Question: I am having problems assigning values.
When i debug and the correct values are there but i get an unexpected syntax error?

I am trying to get values from my model, but the @model is underlined in green with the message conditional compilation is turned off?
'''
$("#btnSubmitYesNon").click(function (e) {
HideDialogNon();
e.preventDefault();
RequestNumber = @Model.RequestNumber;
ClientName = @Model.ClientName;
ReasonForValuation = @Model.ReasonForValuation;
ContactPerson = @Model.ContactPerson;
ContactNumber = @Model.ContactNumber;
Relation = @Model.Relation;
AccountNumber = @Model.AccountNumber;
BondAmount = @Model.BondAmount;
PurchasePrice = @Model.PurchasePrice;
DoNonRegisterdValuation(RequestNumber, ClientName, ReasonForValuation, ContactPerson, ContactNumber, Relation, AccountNumber, BondAmount, PurchasePrice);
});
'''
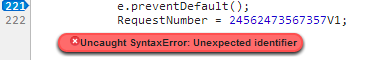
Answer: Try accessing the Model properties in quotes:
'''
$("#btnSubmitYesNon").click(function (e) {
HideDialogNon();
e.preventDefault();
RequestNumber = '@Model.RequestNumber';
ClientName = '@Model.ClientName';
// etc.
});
'''
If that also fails, then is this JavaScript part of a Razor view file, or is it external in a .js file?
I've done the quotes approach many times, so that should work (famous last words :) ).